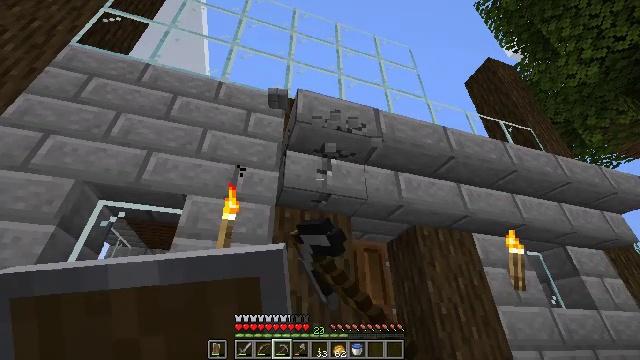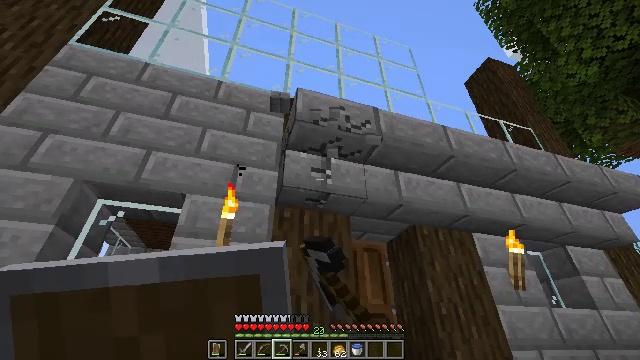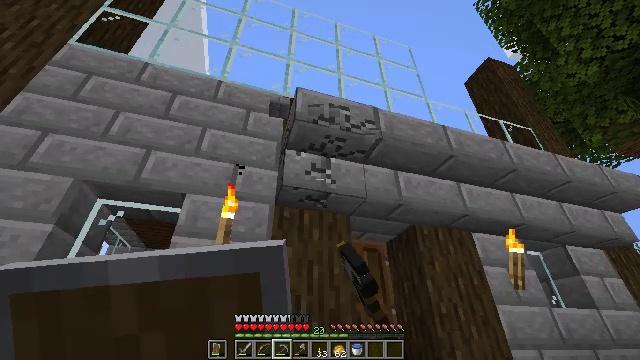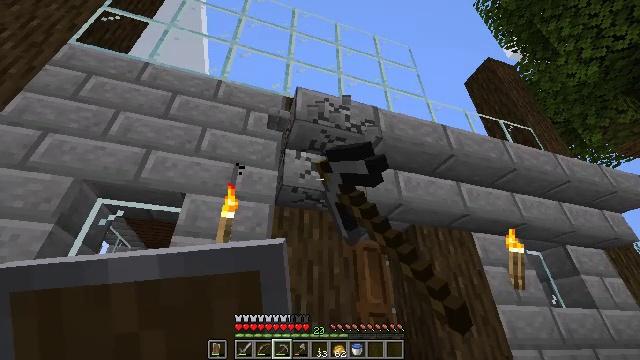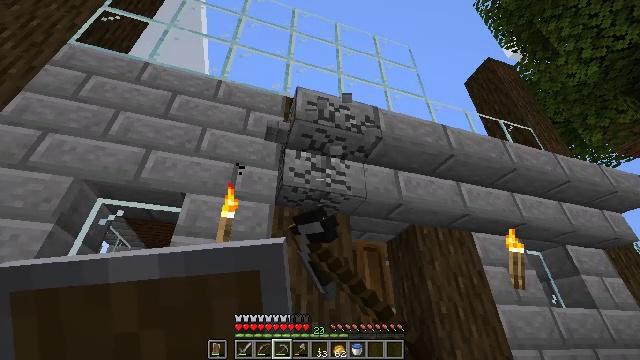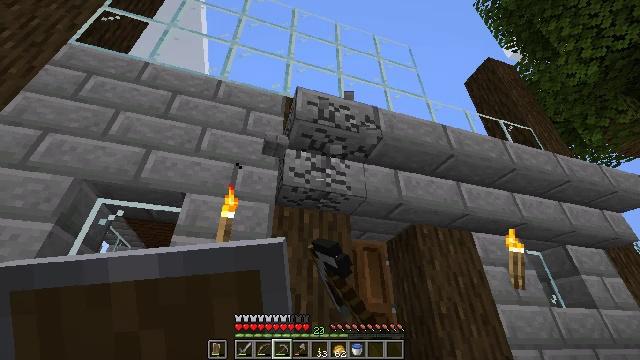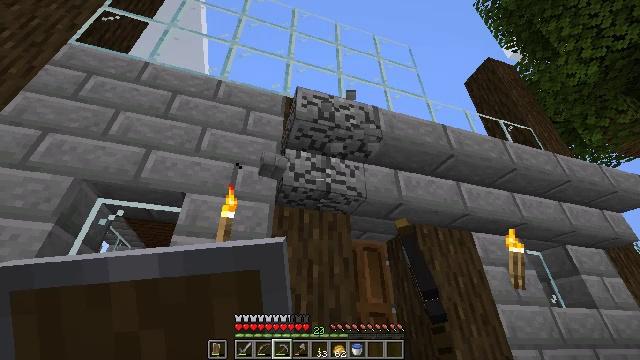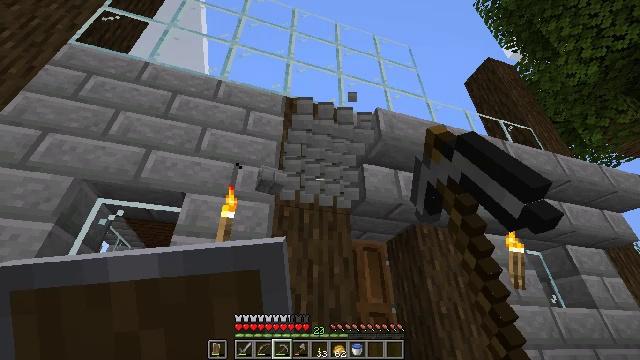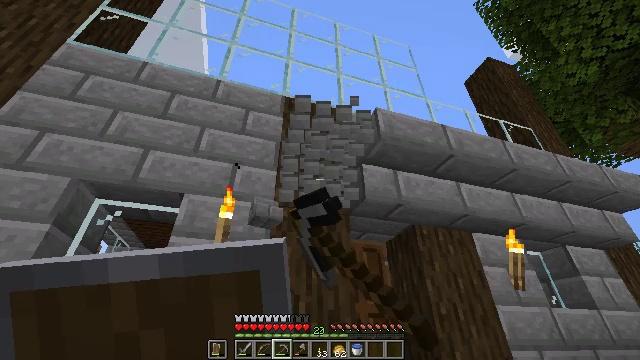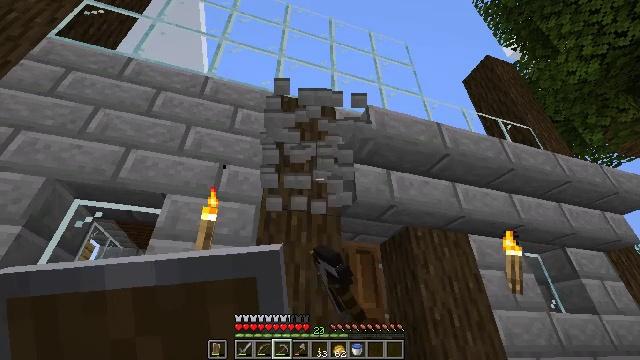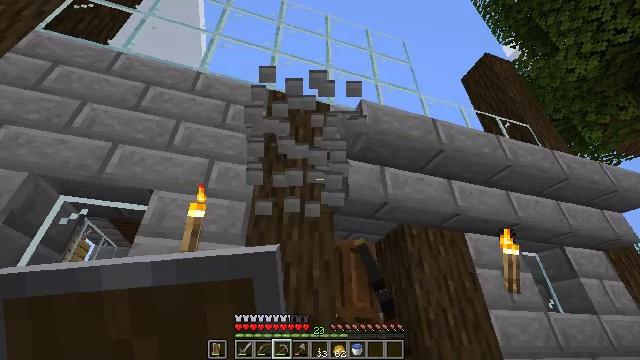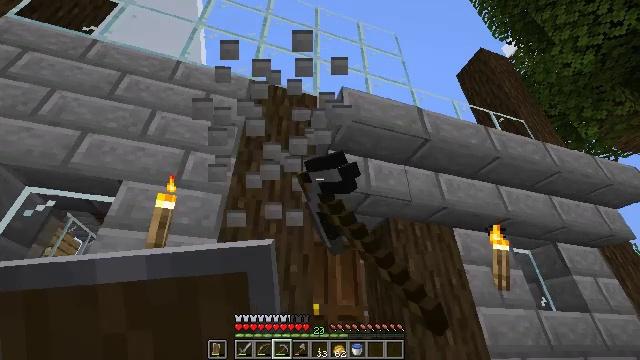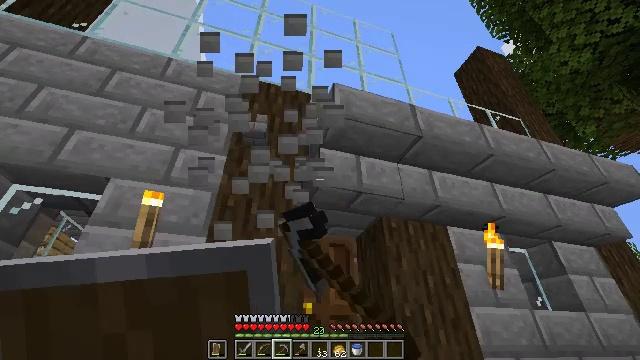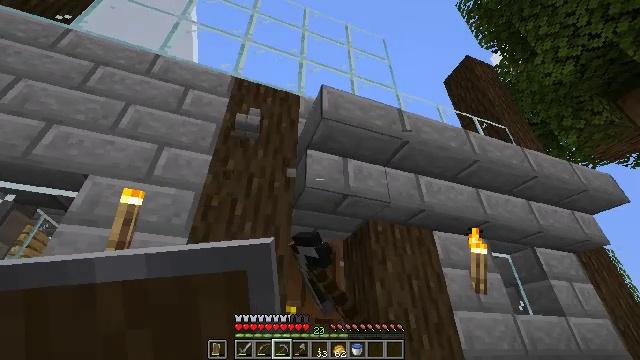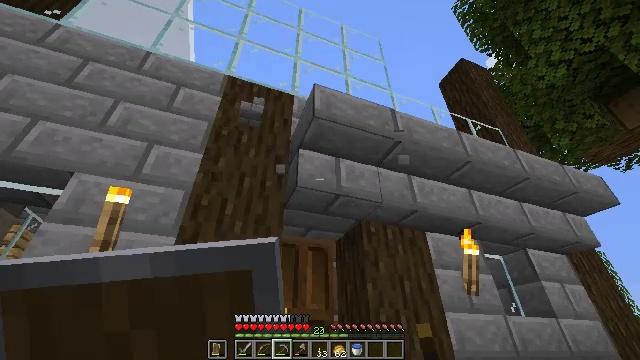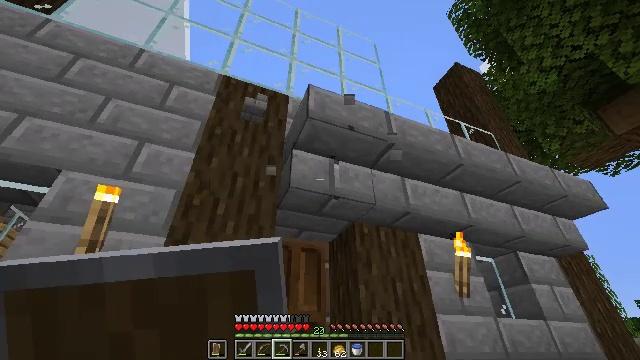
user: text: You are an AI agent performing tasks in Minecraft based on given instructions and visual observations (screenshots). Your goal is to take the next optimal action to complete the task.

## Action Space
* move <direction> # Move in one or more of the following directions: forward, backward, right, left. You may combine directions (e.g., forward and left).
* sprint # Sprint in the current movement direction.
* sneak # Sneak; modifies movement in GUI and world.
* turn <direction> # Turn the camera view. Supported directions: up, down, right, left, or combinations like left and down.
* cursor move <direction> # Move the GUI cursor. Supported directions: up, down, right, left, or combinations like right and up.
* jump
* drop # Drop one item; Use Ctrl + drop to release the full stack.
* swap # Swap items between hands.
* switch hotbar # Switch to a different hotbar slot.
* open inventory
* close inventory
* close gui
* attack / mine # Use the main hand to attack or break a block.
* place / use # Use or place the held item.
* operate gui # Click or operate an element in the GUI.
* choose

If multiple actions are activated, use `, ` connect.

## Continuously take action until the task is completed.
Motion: motion action
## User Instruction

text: Disassemble the stone brick stairs into inventory.
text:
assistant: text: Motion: attack / mine
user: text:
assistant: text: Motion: attack / mine
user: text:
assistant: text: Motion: attack / mine
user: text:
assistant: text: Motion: attack / mine
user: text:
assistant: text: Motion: attack / mine
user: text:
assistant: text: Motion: attack / mine
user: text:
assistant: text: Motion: attack / mine
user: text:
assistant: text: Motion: move forward and move right, attack / mine
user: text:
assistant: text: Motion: move forward and move right, attack / mine
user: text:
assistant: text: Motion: move forward and move right, attack / mine
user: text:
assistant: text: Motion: move right, attack / mine
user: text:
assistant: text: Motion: attack / mine
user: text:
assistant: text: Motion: turn right, attack / mine
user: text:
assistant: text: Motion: attack / mine
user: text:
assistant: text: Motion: turn right, attack / mine
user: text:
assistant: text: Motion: attack / mine
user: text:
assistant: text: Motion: attack / mine
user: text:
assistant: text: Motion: attack / mine
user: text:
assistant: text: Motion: attack / mine
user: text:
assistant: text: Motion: attack / mine
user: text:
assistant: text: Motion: attack / mine
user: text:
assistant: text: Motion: attack / mine
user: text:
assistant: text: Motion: attack / mine
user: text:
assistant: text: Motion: attack / mine
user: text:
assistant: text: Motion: attack / mine
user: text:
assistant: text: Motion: attack / mine
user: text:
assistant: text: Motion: move right, attack / mine
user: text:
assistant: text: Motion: move forward and move right, attack / mine
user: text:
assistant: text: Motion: move forward and move right, attack / mine
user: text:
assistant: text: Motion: move right, turn right and up, attack / mine